Question: I am using Highcharts.js and the exporting module to add a custom text button on top of my chart. I'm having troubles centring the text inside the custom button vertically. How it looks:

Instead, "embed chart" text needs to look like the adjacent date picker.
My code:
'''
exporting: {
buttons: {
contextButton: {
enabled: false
},
customButton: {
x: -1,
y: 30,
_titleKey: "embed",
onclick: createChart,
text: "embed chart",
theme: {
'stroke-width': 1,
height: 8,
align: 'center',
stroke: 'silver',
r: 0
}
}
}
}
'''
jsFiddle: <URL>
Any suggestions on how to change it?
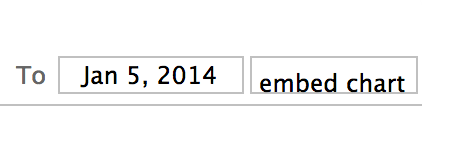
Answer: You can set padding as 2 value.